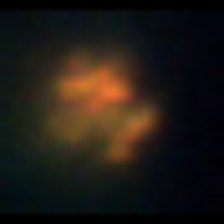
Taxon: Unknown_detritus
Group: Unknown